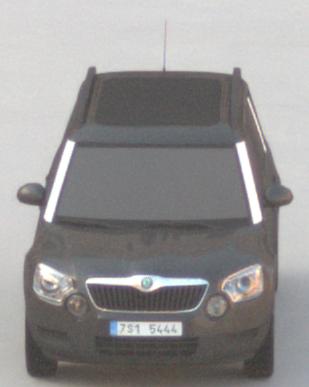
Make: Skoda
Model: Yeti 1.2 TSI
Detailed model: Yeti
Model produced from: 2009/11
Model produced until: 2011/10
Doors: 5
Color: gray
Road condition: dry road
Daytime: sunrise or sunset
Contrast: low contrast